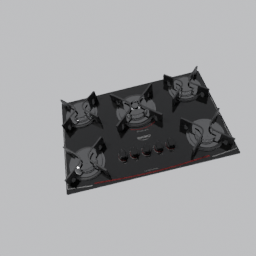
Label: appliances